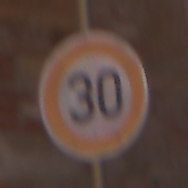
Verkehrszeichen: Geschwindigkeit30
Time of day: MorningAfternoon
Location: Outdoor (Urban)
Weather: Clear
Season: NotSpecified
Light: Natural